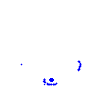
Particle: kaon